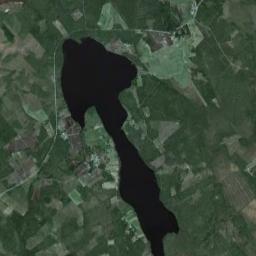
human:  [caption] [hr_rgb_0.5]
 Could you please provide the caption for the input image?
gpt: Many trees are around the lake .

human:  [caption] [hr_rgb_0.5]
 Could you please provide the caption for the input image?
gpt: The lake blends with the green space .

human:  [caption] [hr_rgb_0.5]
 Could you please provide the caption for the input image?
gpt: An irregularly shaped blue lake surrounded by green and yellow-brown fields and forests .

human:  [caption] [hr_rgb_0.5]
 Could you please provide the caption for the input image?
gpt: The lake lies in farmland and the water is dark blue .

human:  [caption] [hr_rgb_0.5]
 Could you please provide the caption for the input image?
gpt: Thera are many green farmlands and meadows around the lake .